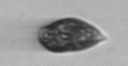
Label: Euglena